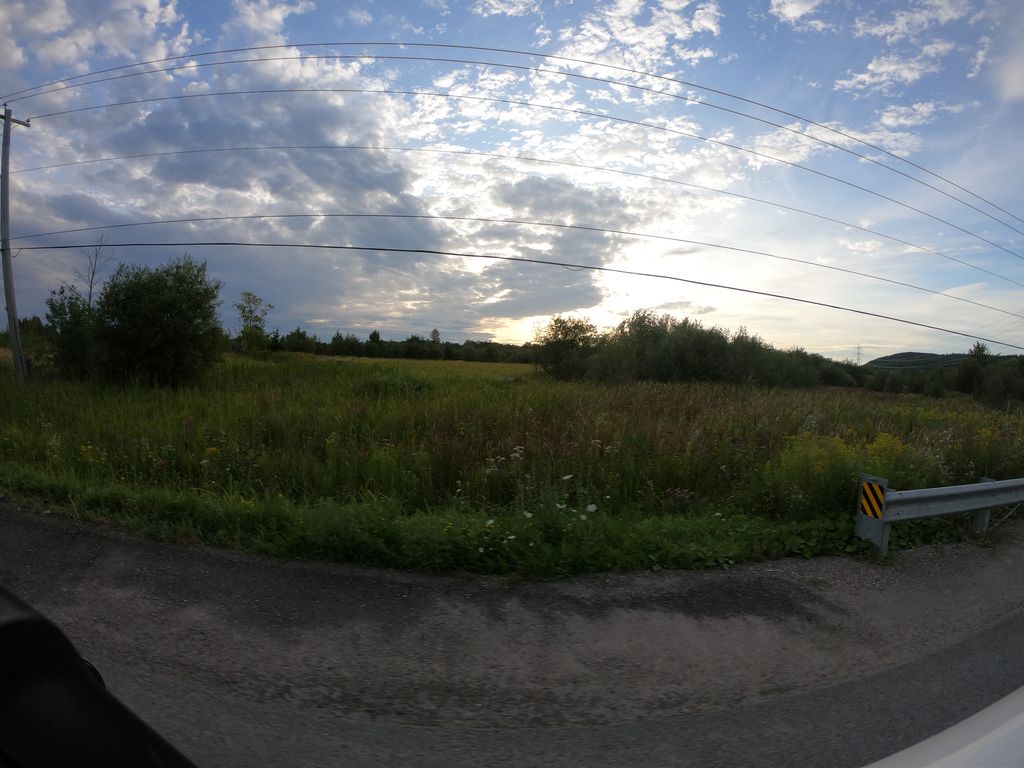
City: ottawa-gatineau